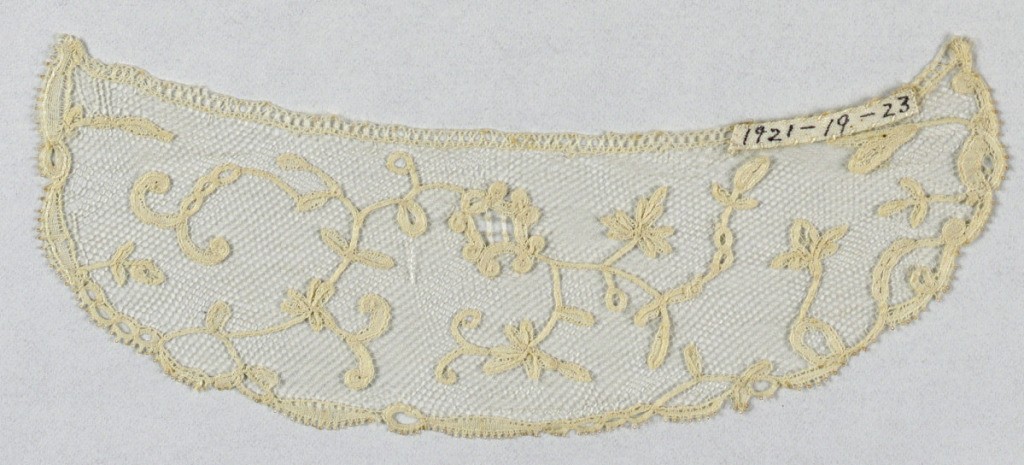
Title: Cuff
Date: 19th century
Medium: linen Technique: bobbin lace appliqué on machine-made net
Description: Cuff with applied floral spray and border.